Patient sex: M
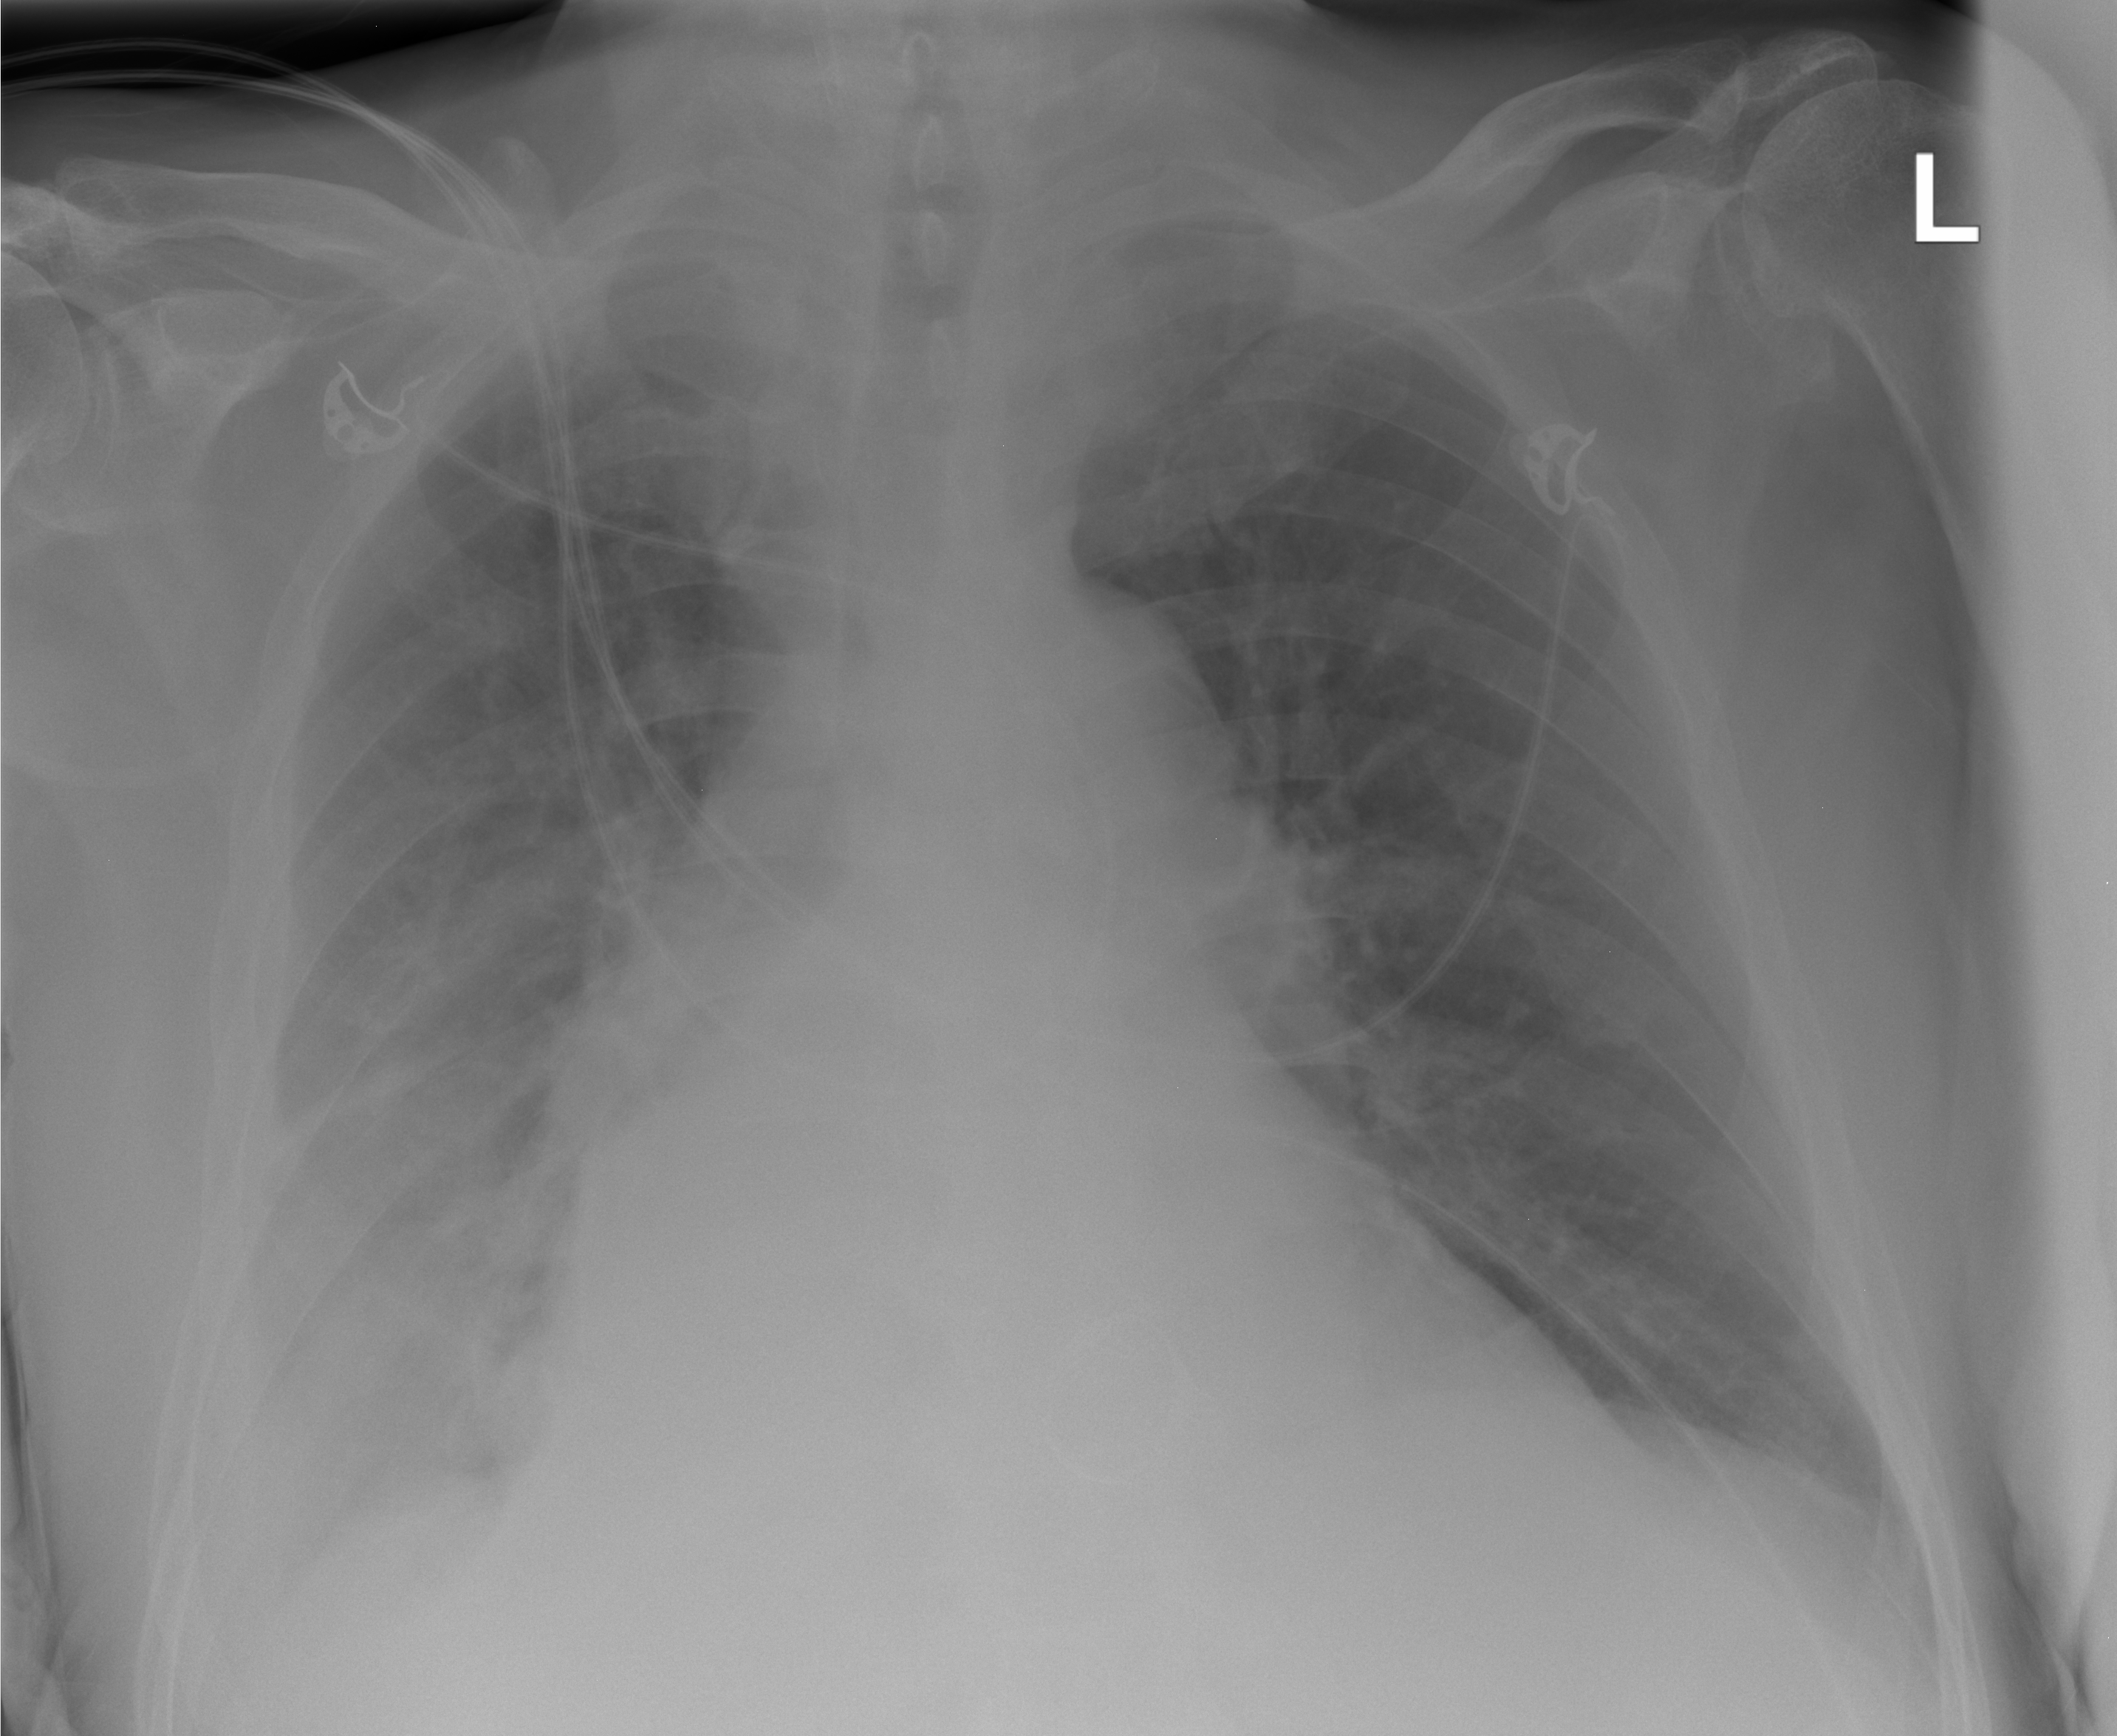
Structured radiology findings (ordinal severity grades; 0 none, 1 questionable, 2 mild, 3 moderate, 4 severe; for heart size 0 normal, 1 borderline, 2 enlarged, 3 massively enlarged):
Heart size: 2
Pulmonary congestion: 0
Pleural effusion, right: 2
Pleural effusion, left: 0
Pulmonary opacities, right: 2
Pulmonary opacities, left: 0
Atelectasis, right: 2
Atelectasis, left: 0